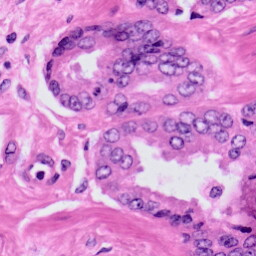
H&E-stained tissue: Prostate